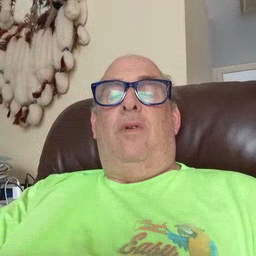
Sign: chocolate